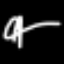
Label: squiggle